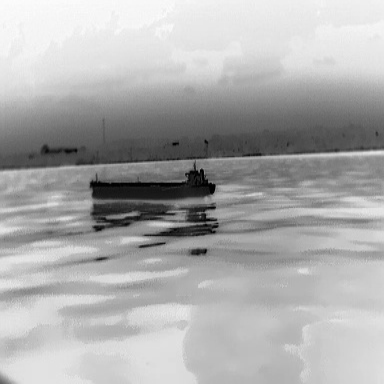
There is a liner in the infrared image.